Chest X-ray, PA view. Patient: 52 years old, sex M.
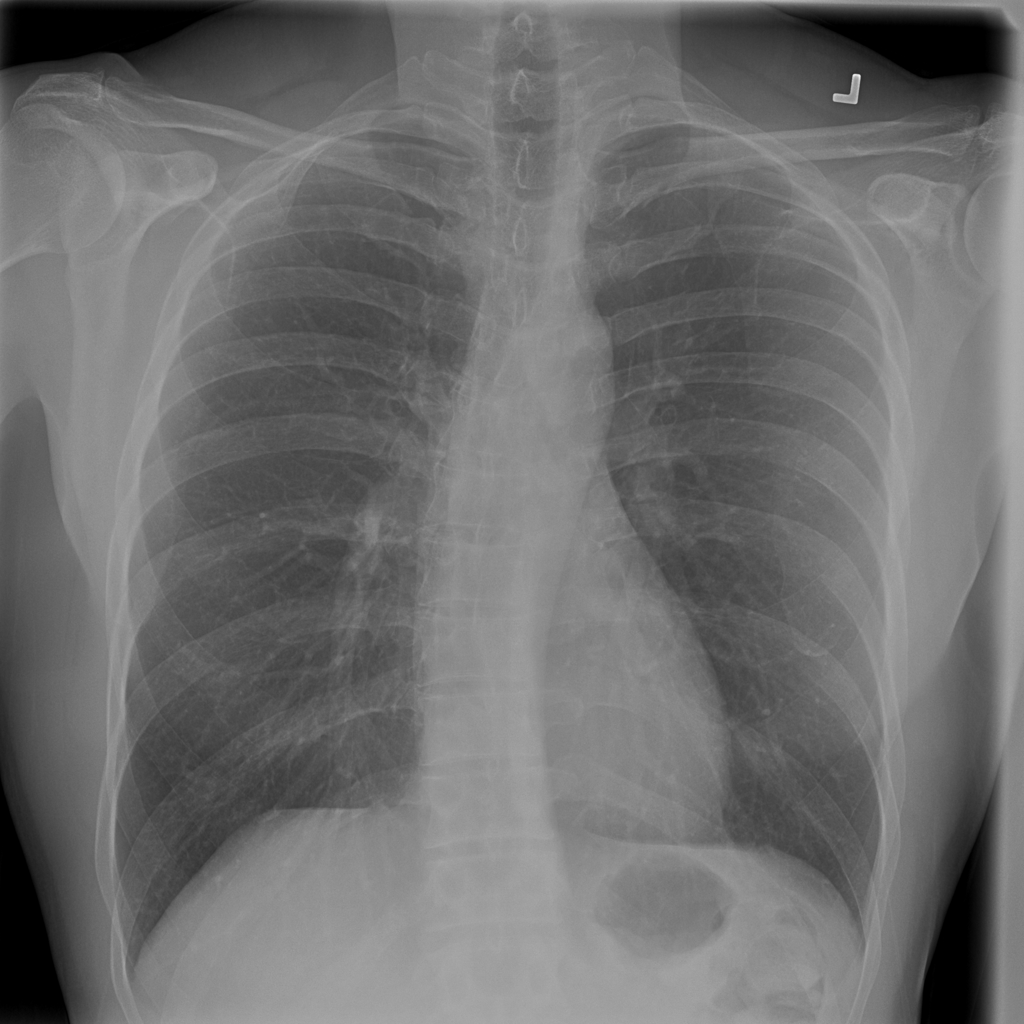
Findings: No Finding